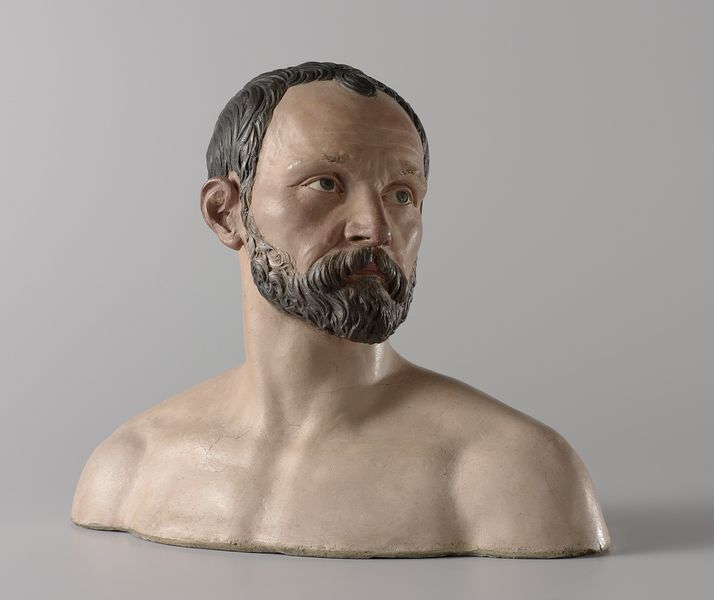
Titel: Zelfportret
Künstler: Jan Gregor van der Schardt
Standort: Amsterdam
Institution: Rijksmuseum
Schlagwörter: white, black, empty, face, hair, nose, portrait, pink, brown, sad, flesh, man, naked, nude, skin, ear, head, eyes, male, bust, gaze, color, brow, mouth, beard, curls, blond, curl, plaster, sculpture, wave, middle aged, neck, shoulder, ears, eye, chest, figure, pale, shoulders, eyebrows, pottery, tan, forehead, mustache, painted, muscles, bearded, k, brows, curly, clay, throat, lifelike, nostrils, smooth, turn, pupils, caucasian, hea, wonder, irises, photorealism, upcast eyes, upcast